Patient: sex M, age 46
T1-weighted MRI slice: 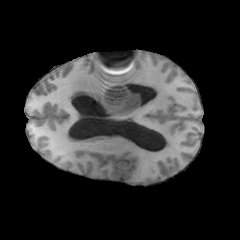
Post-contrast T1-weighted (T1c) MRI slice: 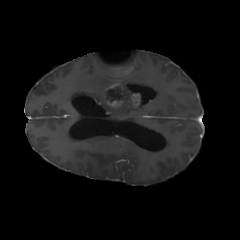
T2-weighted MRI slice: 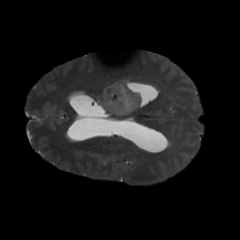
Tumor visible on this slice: yes
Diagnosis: Glioblastoma, IDH-wildtype
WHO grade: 4